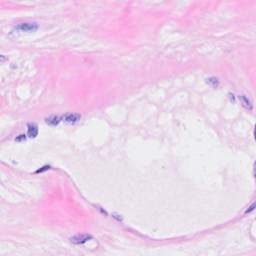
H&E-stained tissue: Breast